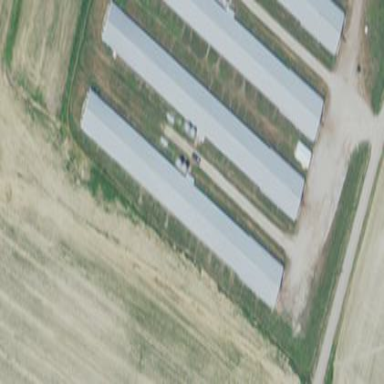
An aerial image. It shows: Farm auxiliary building.